Question: I have a contour plot which is produced using Triangulation/TriInterpolation and contourf, shown in the image below. I also have the two curves plotted on either side of the contour which are the boundary for where data should not go past. As can be seen in the bottom left corner, the data is spilling over the left hand line (due to triangulation attempting to connect the triangles I'm sure) and I want to find a way to use the left hand line to force everything above it to be masked or clipped as I will be adding more data which will undoubtably do the same.
I have attempted using clipping through matplotlib.patches and through normal masking but can't seem to figure it out.
The data for the left line is as such:
leftx = [0.319,0.373,0.407,0.432,0.452,0.469,0.483,0.495,0.506,0.516,0.525,0.533,0.541,0.548,0.554,0.560,0.566,0.571,0.576,0.580,0.585,0.589,0.593,0.597,0.600,0.604,0.607,0.610,0.613,0.616]
lefty = [0.5,1.0,1.5,2.0,2.5,3.0,3.5,4.0,4.5,5.0,5.5,6.0,6.5,7.0,7.5,8.0,8.5,9.0,9.5,10.0,10.5,11.0,11.5,12.0,12.5,13.0,13.5,14.0,14.5,15.0]
and the grid for the triangulation/contourf was
'''
xi = np.linspace(0, 1.2, 1000)
yi = np.linspace(0, 15.0, 1000)
Xi, Yi = np.meshgrid(xi, yi)
triang = tri.Triangulation(xdata,ydata)
interpolator = tri.LinearTriInterpolator(triang, zdata)
zi = interpolator(Xi, Yi)
'''
How do I do this? Many thanks in advance! :)

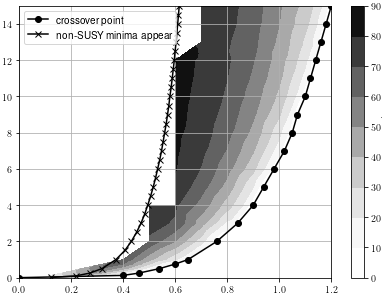
Answer: You can to create a clip_path similar to <URL>. The clip shape can be created with the left curve and the reverse of the right curve.
Note that the clip_path needs to be added to the plot. This is needed to make sure all points get transformed to the correct axes. It can be drawn with 'color='none'' to have it invisible.
Here is some test code demonstrating how it could work in your situation:
'''
import matplotlib.pyplot as plt
from matplotlib import path as mpath
from matplotlib import patches as mpatches
import numpy as np
N = 100
xdata = np.random.uniform(0, 1.2, N)
ydata = np.random.uniform(0, 15, N)
zdata = np.random.uniform(0, 90, N)
leftx = np.array([0.319, 0.373, 0.407, 0.432, 0.452, 0.469, 0.483, 0.495, 0.506, 0.516, 0.525, 0.533, 0.541, 0.548, 0.554, 0.560, 0.566, 0.571, 0.576, 0.580, 0.585, 0.589, 0.593, 0.597, 0.600, 0.604, 0.607, 0.610, 0.613, 0.616])
lefty = np.array([0.5, 1.0, 1.5, 2.0, 2.5, 3.0, 3.5, 4.0, 4.5, 5.0, 5.5, 6.0, 6.5, 7.0, 7.5, 8.0, 8.5, 9.0, 9.5, 10.0, 10.5, 11.0, 11.5, 12.0, 12.5, 13.0, 13.5, 14.0, 14.5, 15.0])
rightx = leftx + 0.6
righty = lefty
vertices = np.vstack([np.concatenate([leftx, rightx[::-1]]), np.concatenate([lefty, righty[::-1]])]).T
poly_codes = [mpath.Path.MOVETO] + (len(vertices) - 1) * [mpath.Path.LINETO]
path = mpath.Path(vertices, poly_codes)
clip_patch = mpatches.PathPatch(path, facecolor='none', edgecolor='none')
plt.gca().add_patch(clip_patch)
cont = plt.tricontourf(xdata, ydata, zdata, levels=10, cmap='hot')
for c in cont.collections:
c.set_clip_path(clip_patch)
plt.show()
'''
<URL>